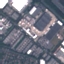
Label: Industrial